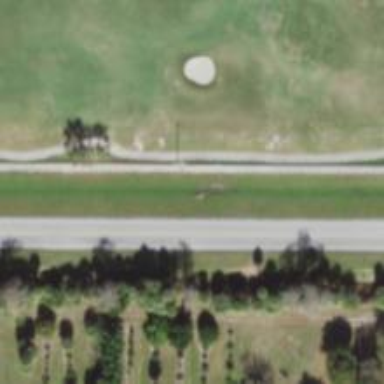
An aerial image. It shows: Path for both road and golf.